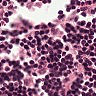
Metastatic tissue present: no